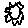
Label: sun